The plot is a Hilbert-envelope spectrum of a rotating bearing's acceleration signal, annotated with the bearing's characteristic defect frequencies. Diagnose the bearing from this image, choosing from: normal, inner_race, outer_race, ball.
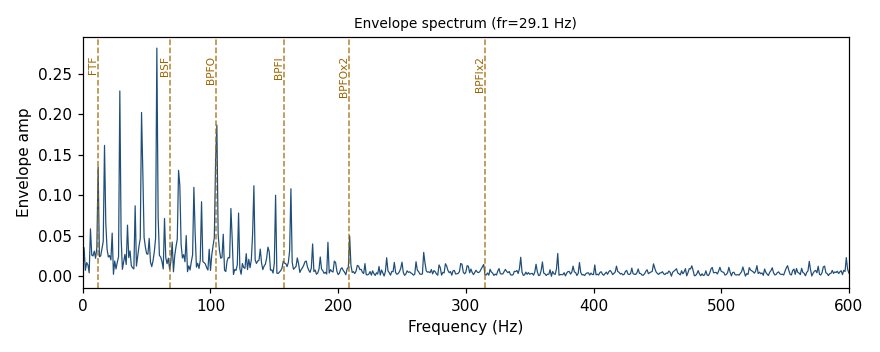
Answer: outer_race